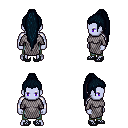
a pixel art fantasy rpg character, male body template, dark elf, purple skin, chain mail, teal pants, raven extra-long topknot hairstyle, ghillies, four views (front, back, left, right), 2x2 character sprite sheet, small pixel art, hard edges, no anti-aliasing